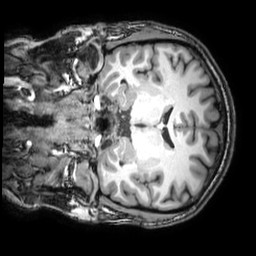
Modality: T1w
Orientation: coronal
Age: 24
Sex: male